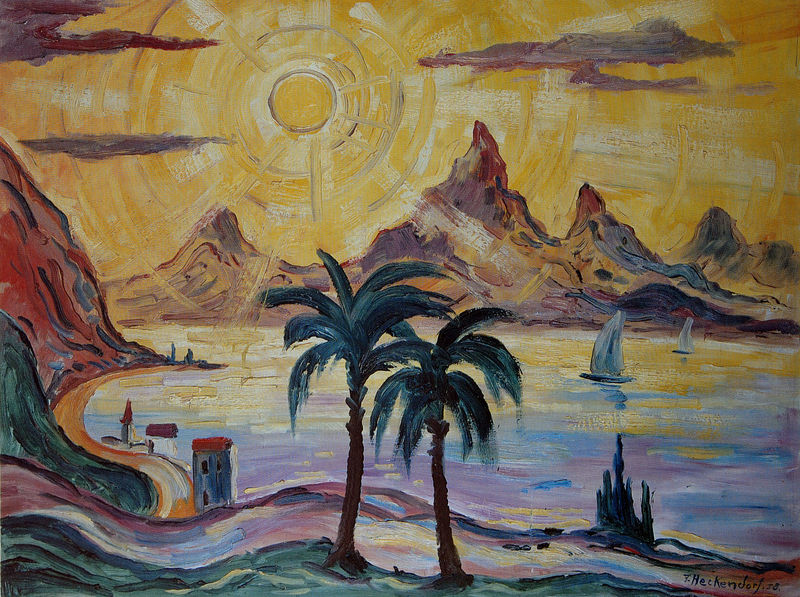
Titel: Südliche Landschaft mit Segelbooten
Künstler: Franz Heckendorf
Standort: Frankfurt am Main
Institution: Galerie Hagemeier
Schlagwörter: blau, himmel, meer, wasser, wolken, gelb, grün, landschaft, see, ufer, gebäude, haus, rot, weg, signatur, häuser, spiegelung, kirche, pastos, sonne, wege, boote, turm, segel, segelboot, berge, gebirge, gipfel, spitz, palme, bucht, segelboote, strahlen, wellig, sonnenstrahlen, palmen, architketur